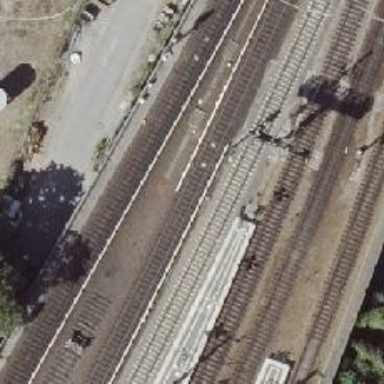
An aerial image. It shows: Viaduct bridge for light rail electrified railway.